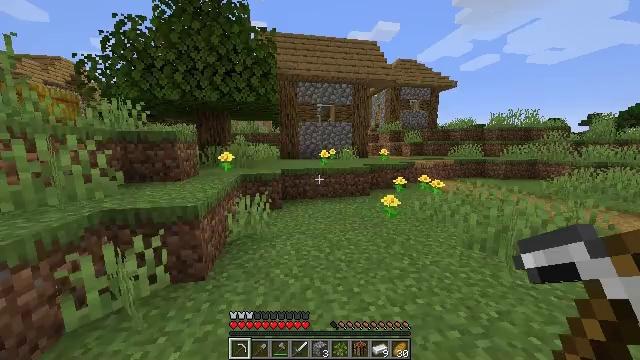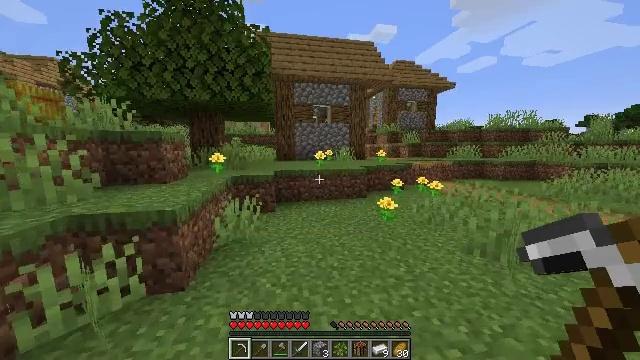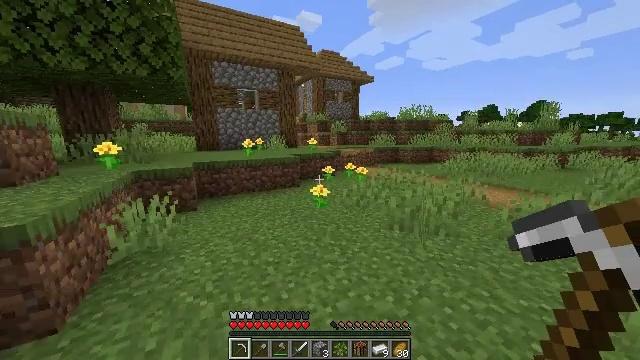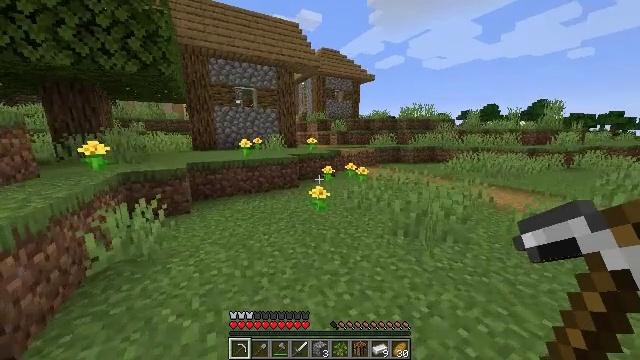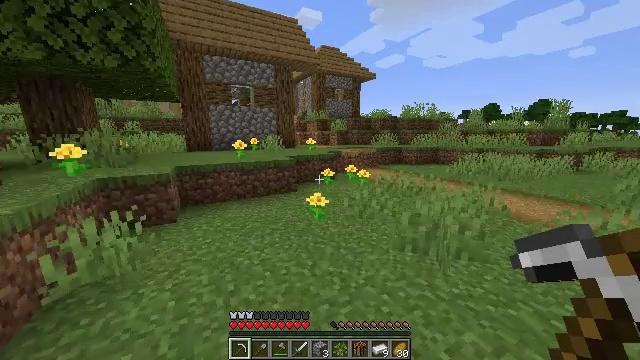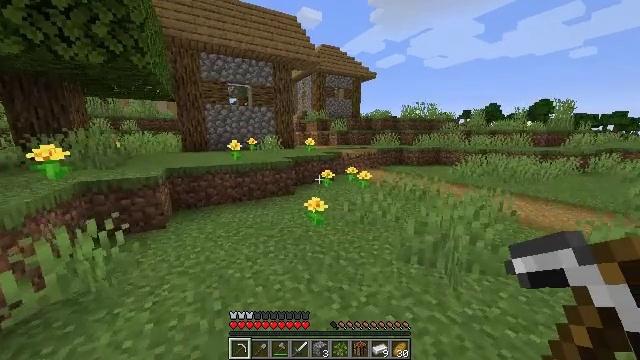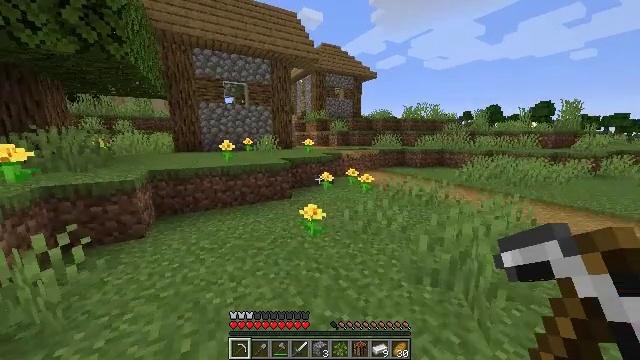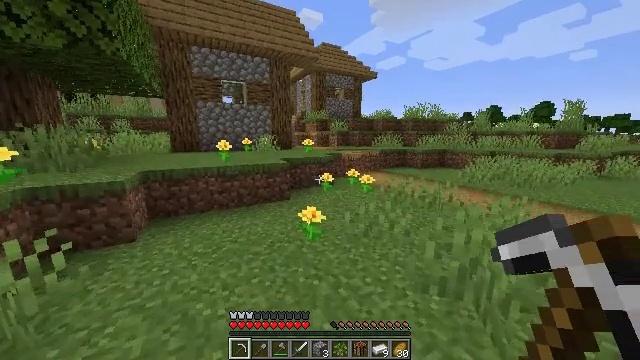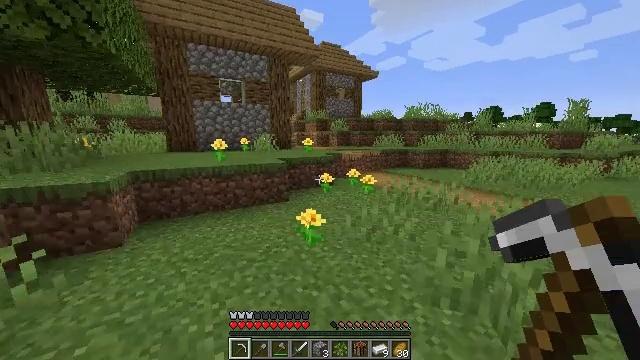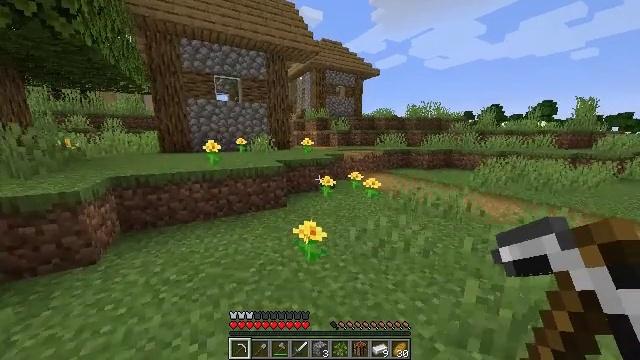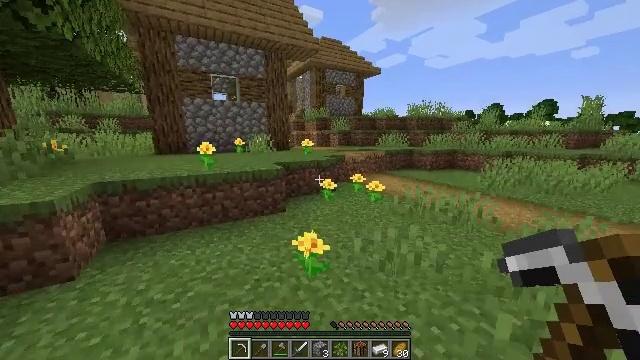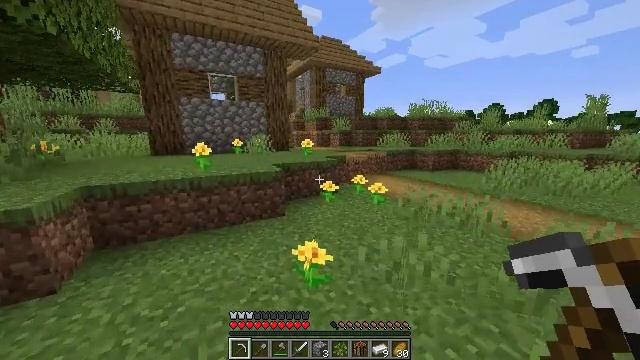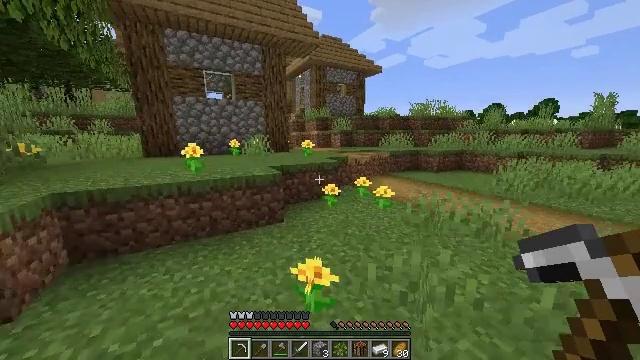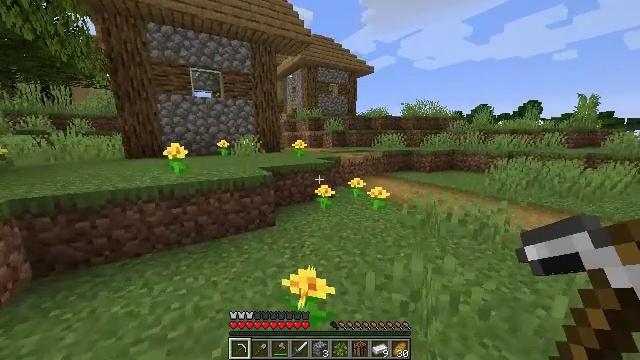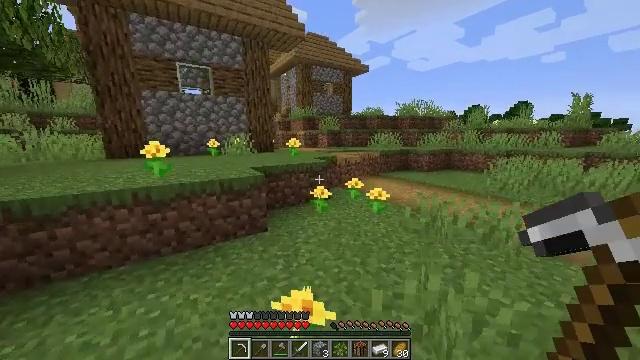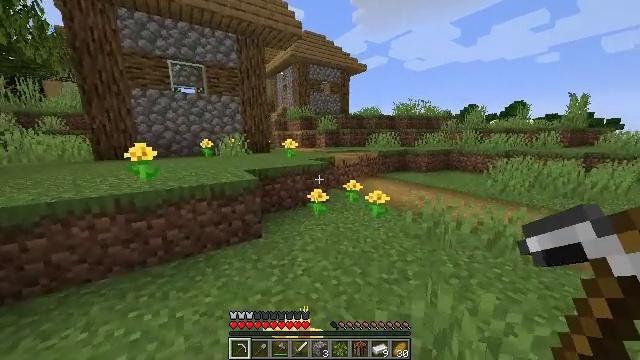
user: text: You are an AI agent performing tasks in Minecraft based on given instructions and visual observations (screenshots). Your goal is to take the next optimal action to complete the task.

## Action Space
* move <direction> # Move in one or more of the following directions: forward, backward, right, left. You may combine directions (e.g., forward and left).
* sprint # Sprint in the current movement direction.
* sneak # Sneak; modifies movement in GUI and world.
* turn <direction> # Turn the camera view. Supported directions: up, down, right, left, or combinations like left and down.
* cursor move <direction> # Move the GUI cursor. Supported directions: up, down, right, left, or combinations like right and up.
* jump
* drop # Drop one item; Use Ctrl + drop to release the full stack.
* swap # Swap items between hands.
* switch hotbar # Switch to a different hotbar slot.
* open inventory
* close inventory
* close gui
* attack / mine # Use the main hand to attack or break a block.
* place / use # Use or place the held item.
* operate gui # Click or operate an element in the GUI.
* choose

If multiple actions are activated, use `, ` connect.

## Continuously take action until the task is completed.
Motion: motion action
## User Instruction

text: Attack the hay block to get hay.
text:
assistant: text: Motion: move forward and move right, sprint
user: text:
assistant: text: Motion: move forward, sprint, turn right and down
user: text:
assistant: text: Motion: move forward, sprint
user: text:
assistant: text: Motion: move forward, sprint
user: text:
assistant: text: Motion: move forward, sprint
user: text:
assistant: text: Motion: move forward, sprint
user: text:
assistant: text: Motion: move forward, sprint
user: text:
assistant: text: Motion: move forward, sprint
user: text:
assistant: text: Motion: move forward, sprint
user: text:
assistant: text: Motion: move forward, sprint
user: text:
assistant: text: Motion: move forward, sprint
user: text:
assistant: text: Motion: move forward, sprint
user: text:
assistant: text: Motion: move forward, sprint, turn right
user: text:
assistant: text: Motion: move forward, sprint, turn right
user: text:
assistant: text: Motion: move forward, sprint
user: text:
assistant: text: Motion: move forward, sprint
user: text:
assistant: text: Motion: move forward, sprint
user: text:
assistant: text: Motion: move forward, sprint
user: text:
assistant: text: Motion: move forward, sprint
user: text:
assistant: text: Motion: move forward, sprint
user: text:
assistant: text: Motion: move forward, sprint, turn down
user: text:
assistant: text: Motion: move forward, sprint, turn down
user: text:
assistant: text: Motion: move forward, sprint, turn left and down
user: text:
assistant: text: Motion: move forward, sprint, turn left
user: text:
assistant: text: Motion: move forward, sprint, turn left, jump
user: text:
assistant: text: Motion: move forward, sprint, turn left, jump
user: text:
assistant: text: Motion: move forward, sprint, jump
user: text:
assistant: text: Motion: move forward, sprint, jump
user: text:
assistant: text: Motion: move forward, sprint, jump
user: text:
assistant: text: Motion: move forward, sprint, jump